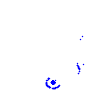
Particle: electron